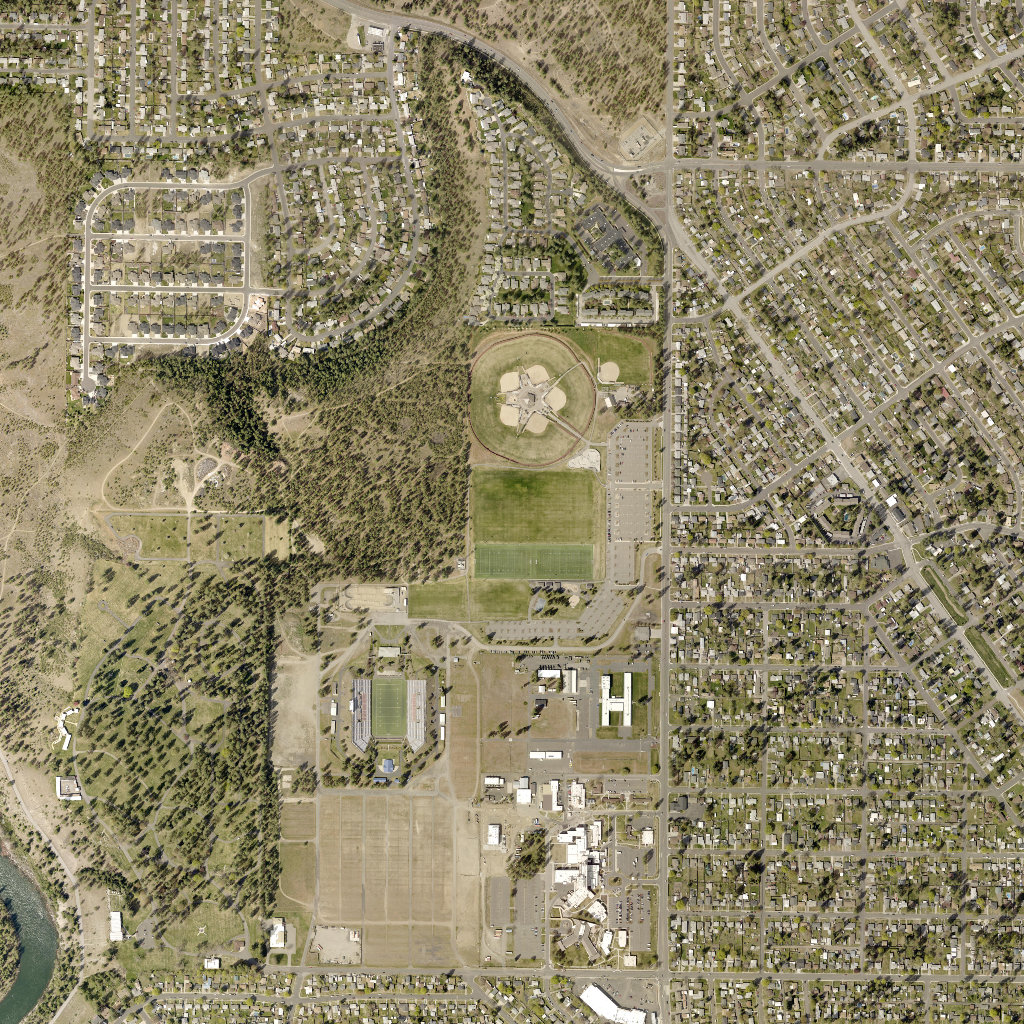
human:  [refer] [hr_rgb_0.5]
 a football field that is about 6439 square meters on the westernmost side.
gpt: <box>[[36, 66, 39, 71, 0]]</box>